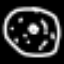
Label: donut